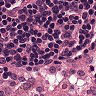
Metastatic tissue present: no